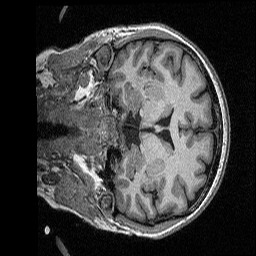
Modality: T1w
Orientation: coronal
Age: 45
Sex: female
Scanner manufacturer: siemens
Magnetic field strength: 3 T
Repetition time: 2.3 s
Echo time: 0.00298 s